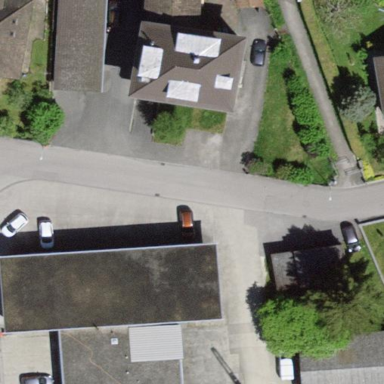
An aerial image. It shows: Building dedicated to vehicle inspection.